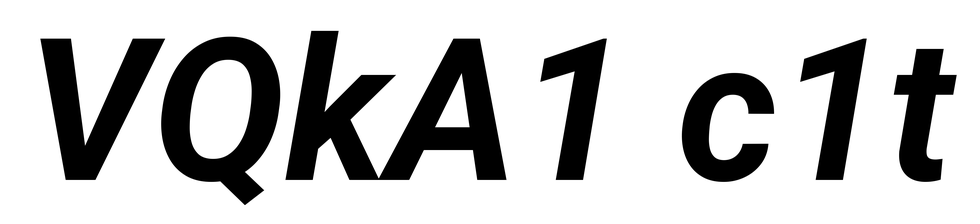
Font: Roboto-Italic_Bold_Italic